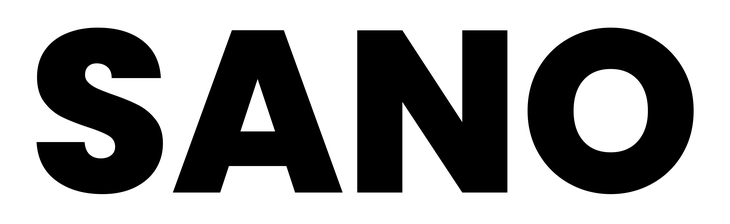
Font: Poppins-ExtraBold